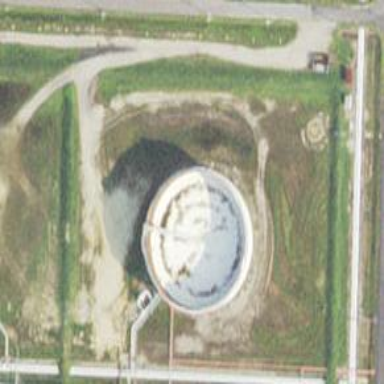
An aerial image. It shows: Storage tank that is man-made.